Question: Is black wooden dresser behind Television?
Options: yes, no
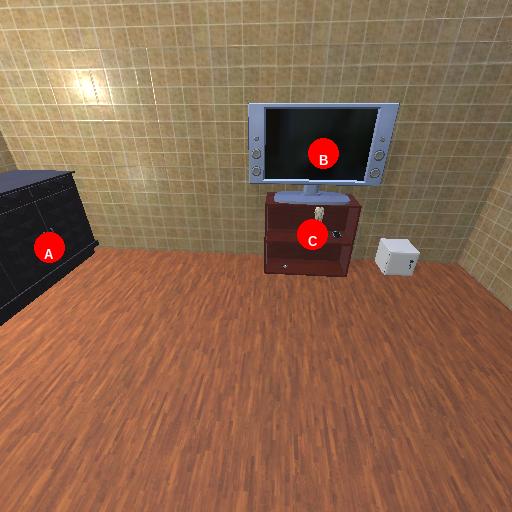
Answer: yes